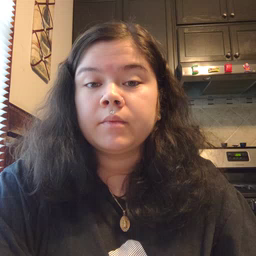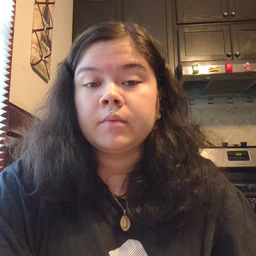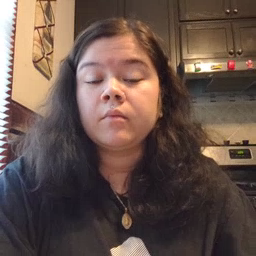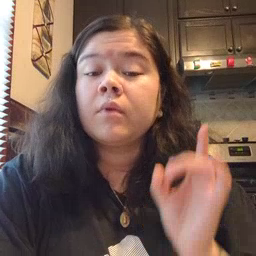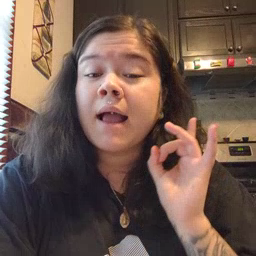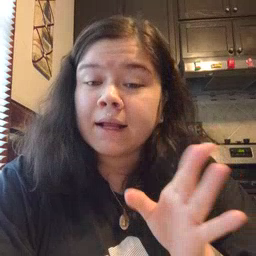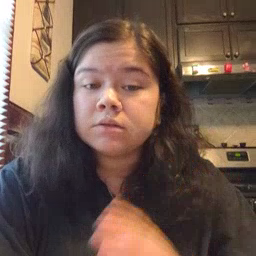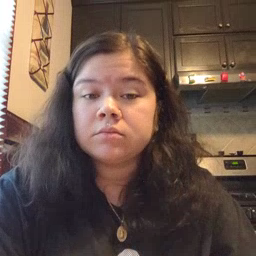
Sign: hate